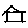
Label: house